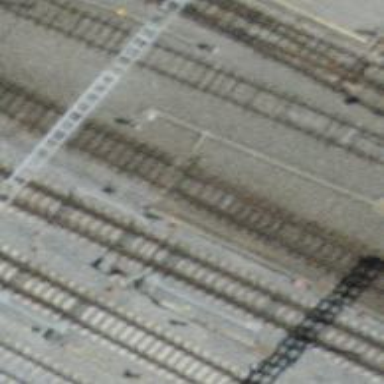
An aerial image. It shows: Railway switch.